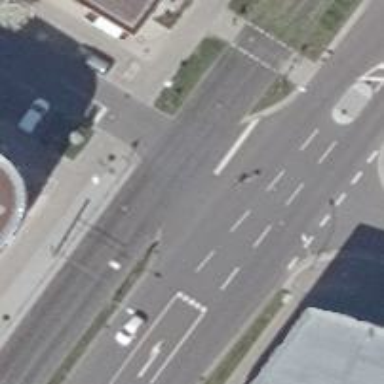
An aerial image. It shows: Tram level crossing with traffic signals.